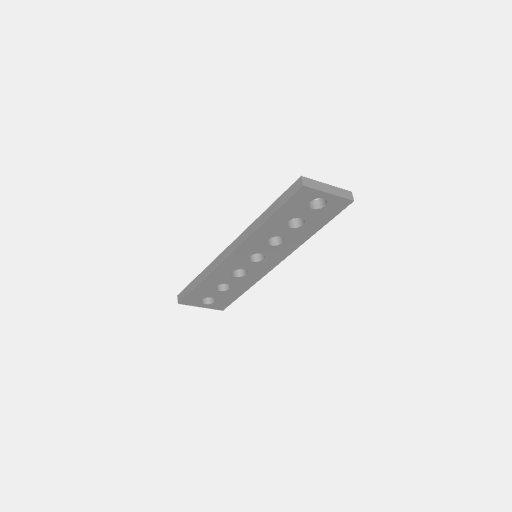
Part: GoRAILBracket